Field crop: maize
Growth stage: 1
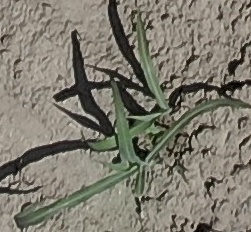
Species: sorghum